Question: Please see this css and html and then see the image to understand the gaps that i am talking about. I am probably fussing over something too small, and getting this fixed won't have any effect on the webpage's usability, but i am learning right now, and i just want to understand this behaviour.
'''
<!doctype html>
<html>
<head>
<meta charset="UTF-8">
<title>Untitled Document</title>
<link rel="stylesheet" href="css/resetdefault.css">
<link rel="stylesheet" href="css/main.css">
<script type="text/javascript" src="js/jquery.js"></script>
<script type="text/javascript" src="js/functions.js"></script>
</head>
<body>
<div id="topbar">
<nav id="navmenu">
<ul>
<li>Sample</li>
<li>Sample</li>
<li>Sample</li>
<li>Sample</li>
<li>Sample</li>
<li>Sample</li>
</ul>
</nav>
<a href="login.html">Sign Out</a>
</div>
</body>
</html>
'''
I have two css files attached, one is my reset file the other is for this page:
Reset CSS:
'''
html, body, div, span, object, iframe, h1, h2, h3, h4, h5, h6, p, blockquote, pre, a, abbr,
acronym, address, big, cite, code, del, dfn, em, img, ins, kbd, q, s, samp,small, strike,
strong, sub, sup, tt, var, b, u, i, center, dl, dt, dd, ol, ul, li, fieldset, form, label,
legend, table, caption, tbody, tfoot, thead, tr, th, td, article, aside, canvas, details,
embed, figure, figcaption, footer, header, hgroup, menu, nav, output, ruby, section, summary,
time, mark, audio, video, input, select
{
margin: 0;
padding: 0;
border: 0;
font-size: 100%;
vertical-align: baseline;
box-sizing:border-box;
word-wrap:normal;
}
article, aside, details, figcaption, figure, footer, header, hgroup, menu, nav, section {
display: block;
}
body {
line-height: 1.2;
}
ol {
padding-left: 1.4em;
list-style: decimal;
}
ul {
list-style: square;
}
table {
border-collapse: collapse;
border-spacing: 0;
}
table, th, td {
border: 1px solid black;
}
a{
color:black;
cursor:pointer;
text-decoration: none;
}
a:active{
color:inherit;
}
input[type="submit"] {
float: left;
padding: 4px 8px;
border: 1px solid rgb(50,50,50);
font-size: .8em;
}
'''
main file (For this page):
'''
#navmenu ul li{
display:inline-block;
padding:15px;
}
#navmenu ul{
display:inline-block;
}
#topbar a {
float: right;
display: inline;
padding: 5px;
}
#navmenu {
display:inline-block;
float: left;
}
#navmenu ul li:hover {
background-color: rgb(50,50,50);
color: rgb(255,255,255);
}
'''
Now this is a image of my nav menu in the browser, notice the gaps in between the li elements. I have changed the display property, i have checked in chrome if this is some kind of margin, but when i do inspect element, it doesn't really tell me what the gap is.

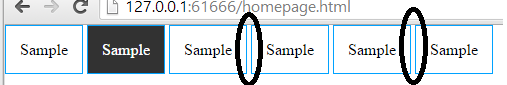
Answer: <URL> 'li' elements 'left' will remove the gap between them:
'''
#navmenu ul li {
float: left;
}
'''
Hope this helps